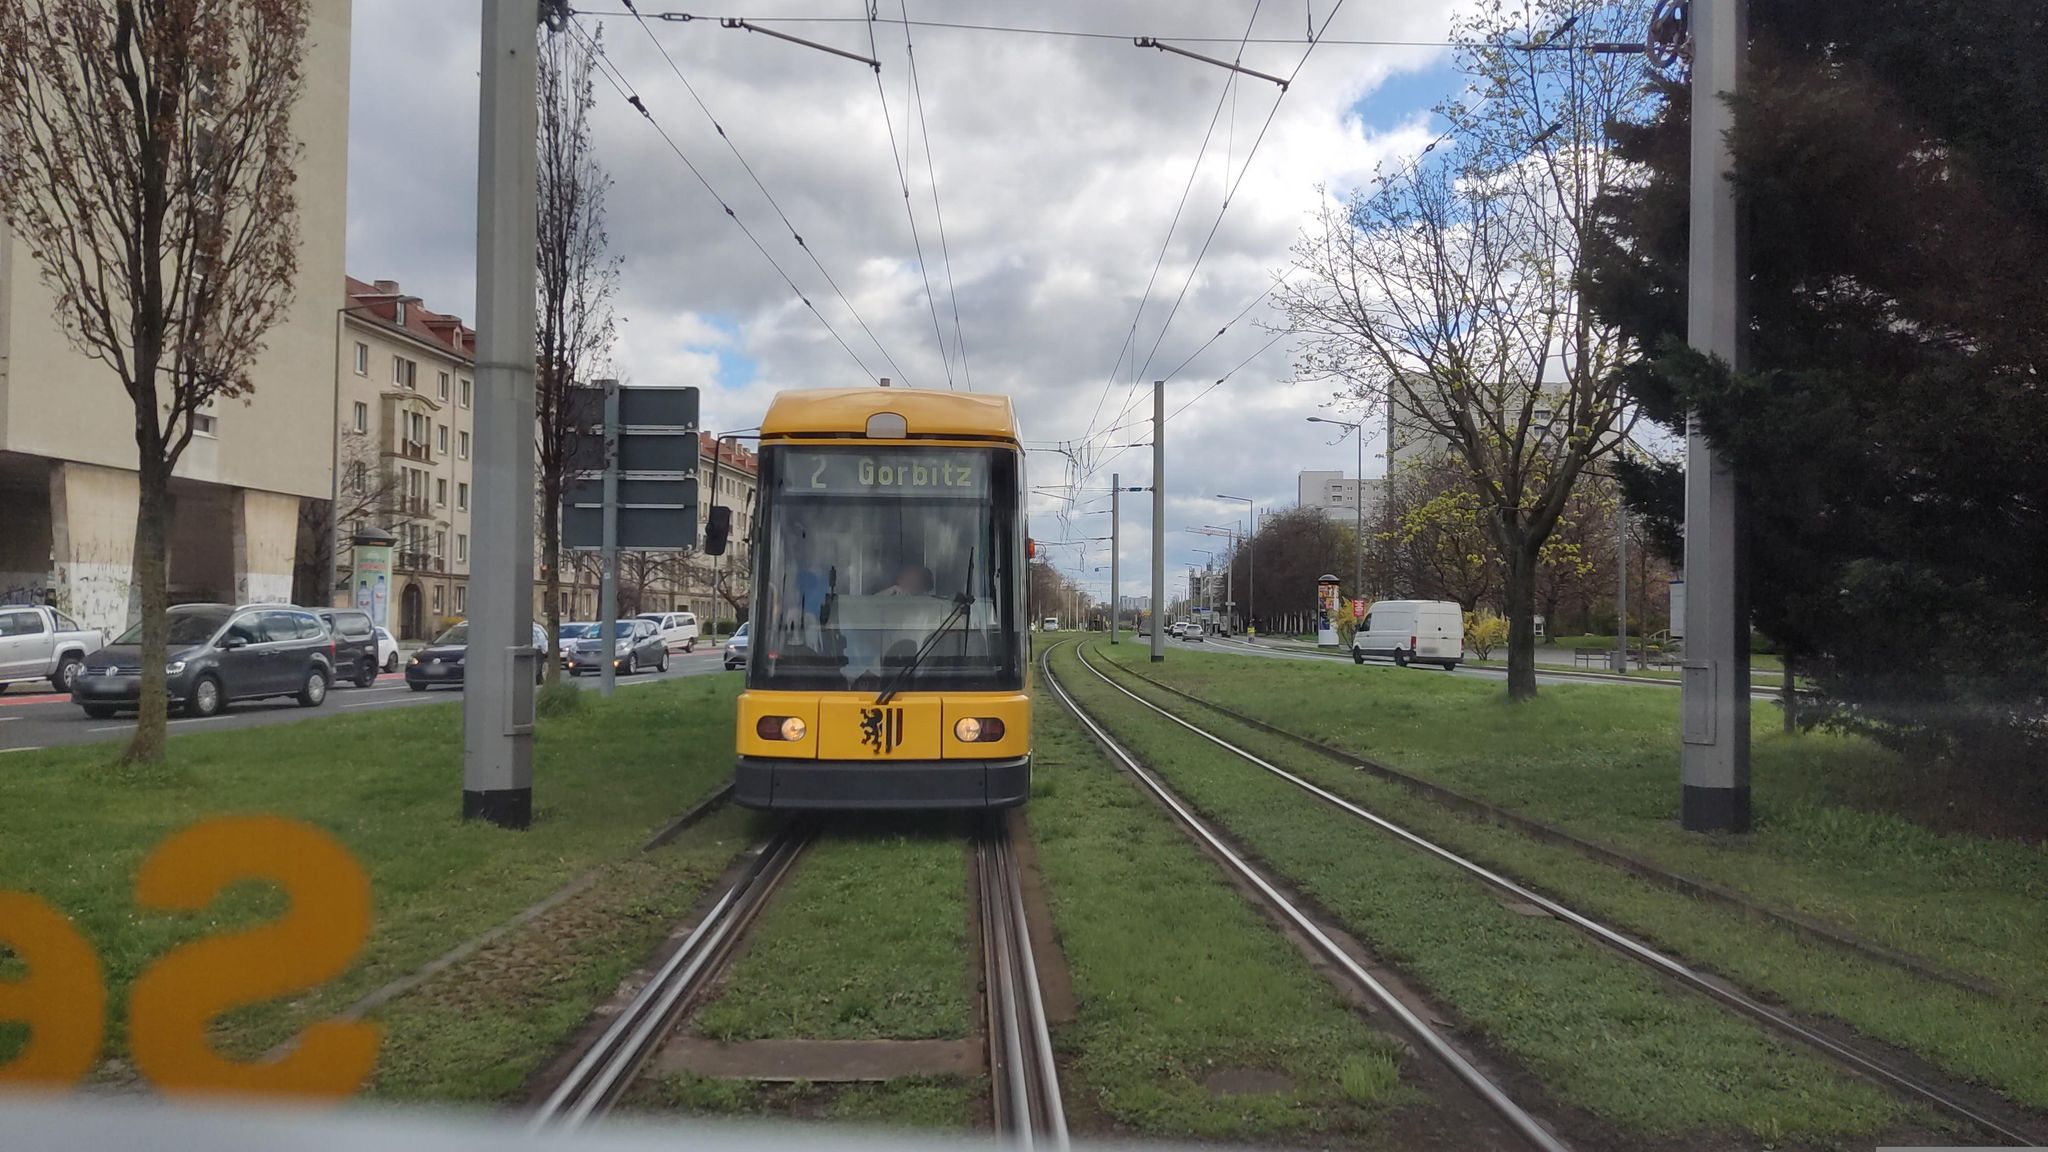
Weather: cloudy
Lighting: day
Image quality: good
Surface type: railway
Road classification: footway
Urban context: urban centre
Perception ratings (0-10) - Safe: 2.78, Lively: 6.54, Beautiful: 6.89, Boring: 5.9, Depressing: 7.09, Wealthy: 4.47